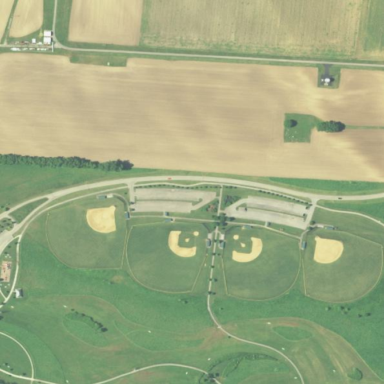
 specifically designed for the sport of disc golf."